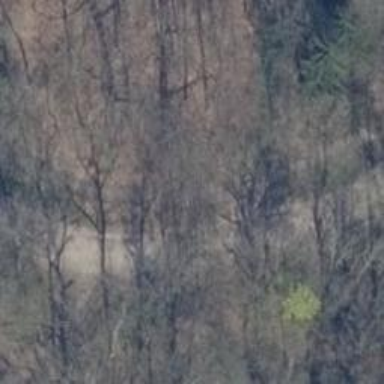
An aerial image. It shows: Unclassified road.